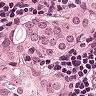
Metastatic tissue present: yes